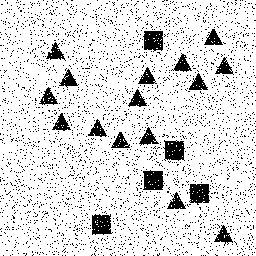
Squares: 5
Triangles: 15
Stars: 0
Total shapes: 20